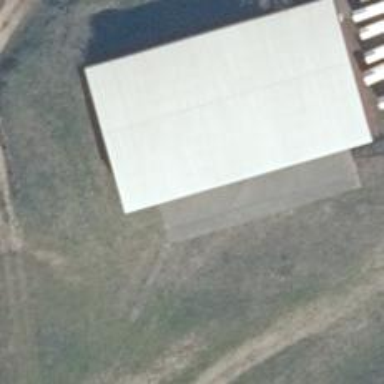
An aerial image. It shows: Industrial building.